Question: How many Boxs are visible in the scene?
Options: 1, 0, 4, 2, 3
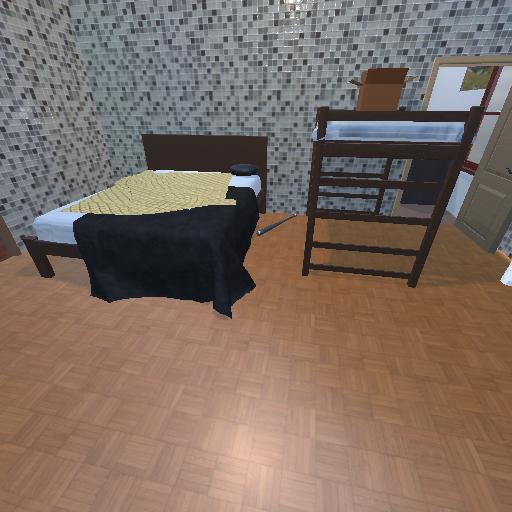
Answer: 1